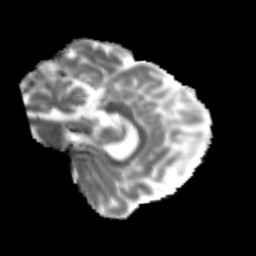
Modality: MD
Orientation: sagittal
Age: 25
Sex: male
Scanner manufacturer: siemens
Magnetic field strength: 3 T
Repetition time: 3.5 s
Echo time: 0.125 s